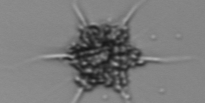
Label: Dictyocha